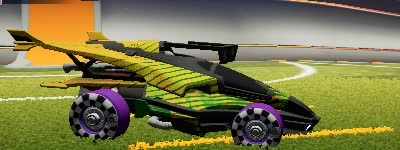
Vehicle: aftershock